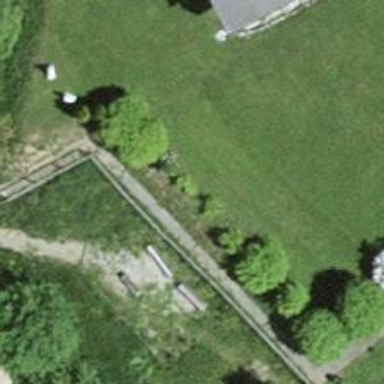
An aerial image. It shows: Bench for seating.